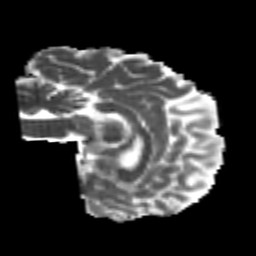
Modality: MD
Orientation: sagittal
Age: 24
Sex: female
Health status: healthy
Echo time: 0.074 s